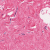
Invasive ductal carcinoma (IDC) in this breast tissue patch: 0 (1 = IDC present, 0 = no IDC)